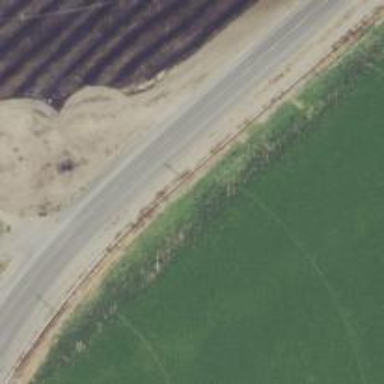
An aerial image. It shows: Abandoned road.